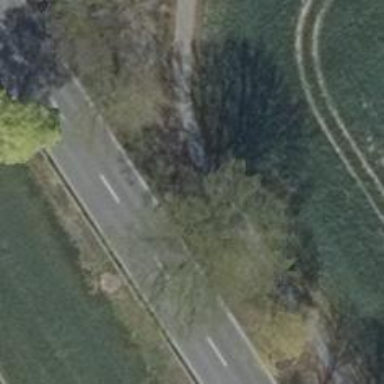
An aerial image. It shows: Asphalt path with side cycleway.